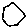
Label: hexagon